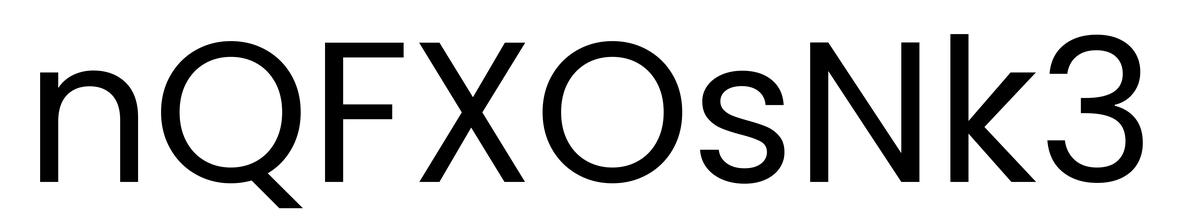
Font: Poppins-Regular